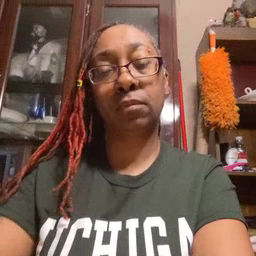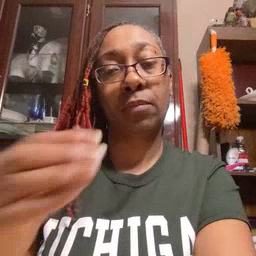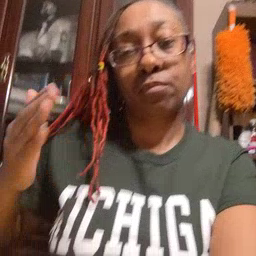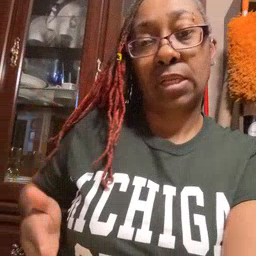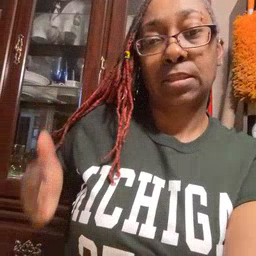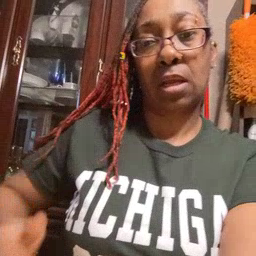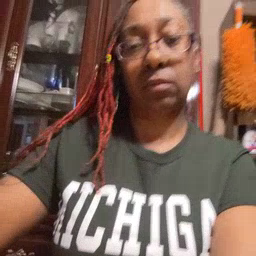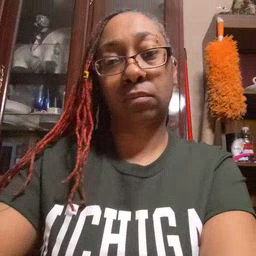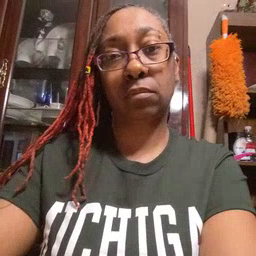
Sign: beside